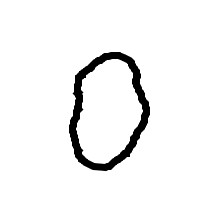
Shape: circle